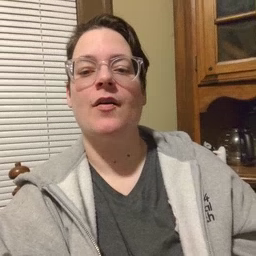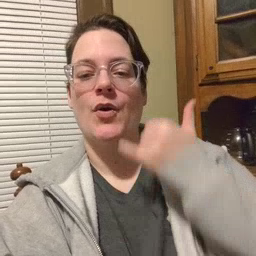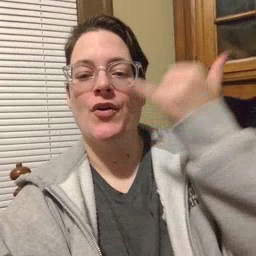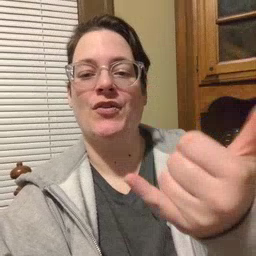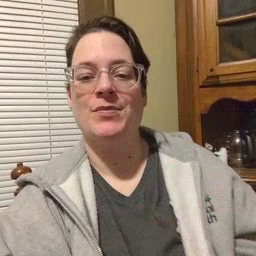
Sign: callonphone